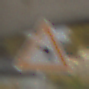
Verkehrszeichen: KurveLinks
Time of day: MorningAfternoon
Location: Outdoor (Suburban)
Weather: PartlyCloudy
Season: NotSpecified
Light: Natural